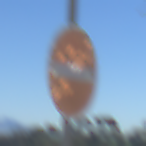
Verkehrszeichen: VerbotDerEinfahrt
Umgebung: Outdoor, RoadRail
Tageszeit: MorningAfternoon
Wetter: Clear
Licht: Natural
Jahreszeit: NotSpecified
Kontrast: HighContrast